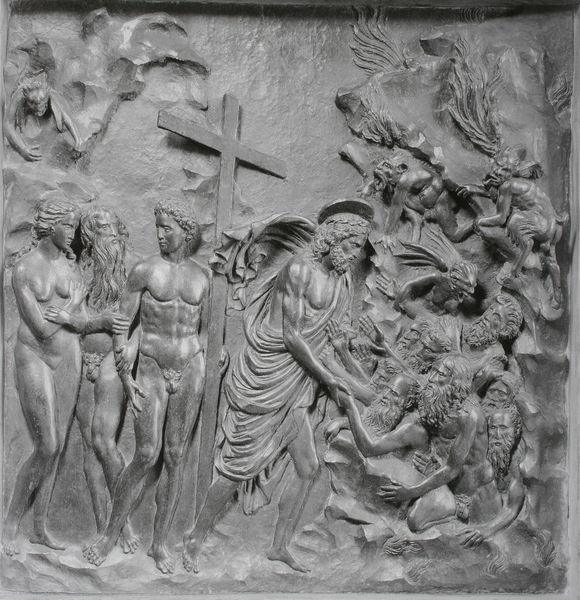
Titel: Der Abstieg in die Vorhölle
Künstler: Andrea Riccio
Standort: Paris
Institution: Musée du Louvre
Schlagwörter: akt, baum, felsen, feuer, flügel, hand, himmel, körper, mann, nackt, schatten, umhang, wolken, akte, frauen, landschaft, menschen, busen, frau, geste, haar, männer, zeichnung, tiere, tuch, ansammlung, leute, bart, bärte, gericht, wand, arme, bibel, falten, stein, tod, vollbart, hände, erde, natur, boden, gewand, haare, locken, renaissance, engel, skulptur, beine, relief, brüste, italien, figuren, muskeln, bronze, faltenwurf, plastik, scham, foto, fotografie, photographie, adam, eva, paradies, penis, kreuz, flammen, riff, rippen, loch, stich, greifen, tote, dämon, rom, photo, heiligenschein, nimbus, christus, jesus, kreuzigung, sündenfall, hölle, jüngstes gericht, leid, teufel, seelen, florenz, bettler, heiliger, prozession, abstufung, jünger, maria, kupferstich, magdalena, vertreibung, christen, jerusalem, erbarmen, ungeheuer, seele, auferstehung, gläubige, christi, erlösung, dämonen, trösten, christ, krauz, apostel, passion, bronce, messias, sünder, ahasver, taffel, vorhölle, kruezgang, pilaus, rrömer, schenel, typologie, ungläubige, verbannung aus dem paradies